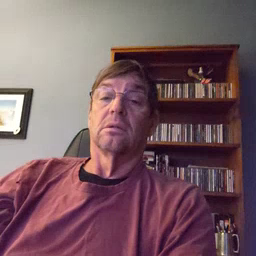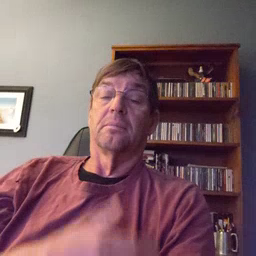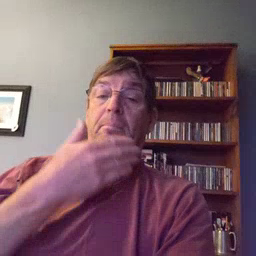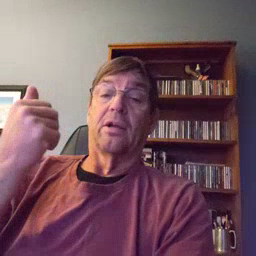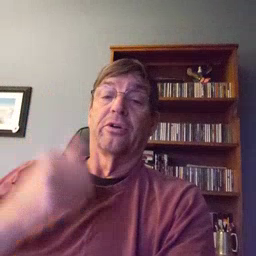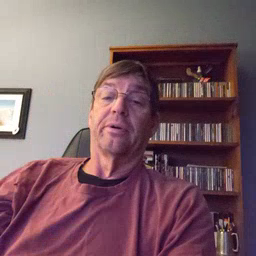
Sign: better